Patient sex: M
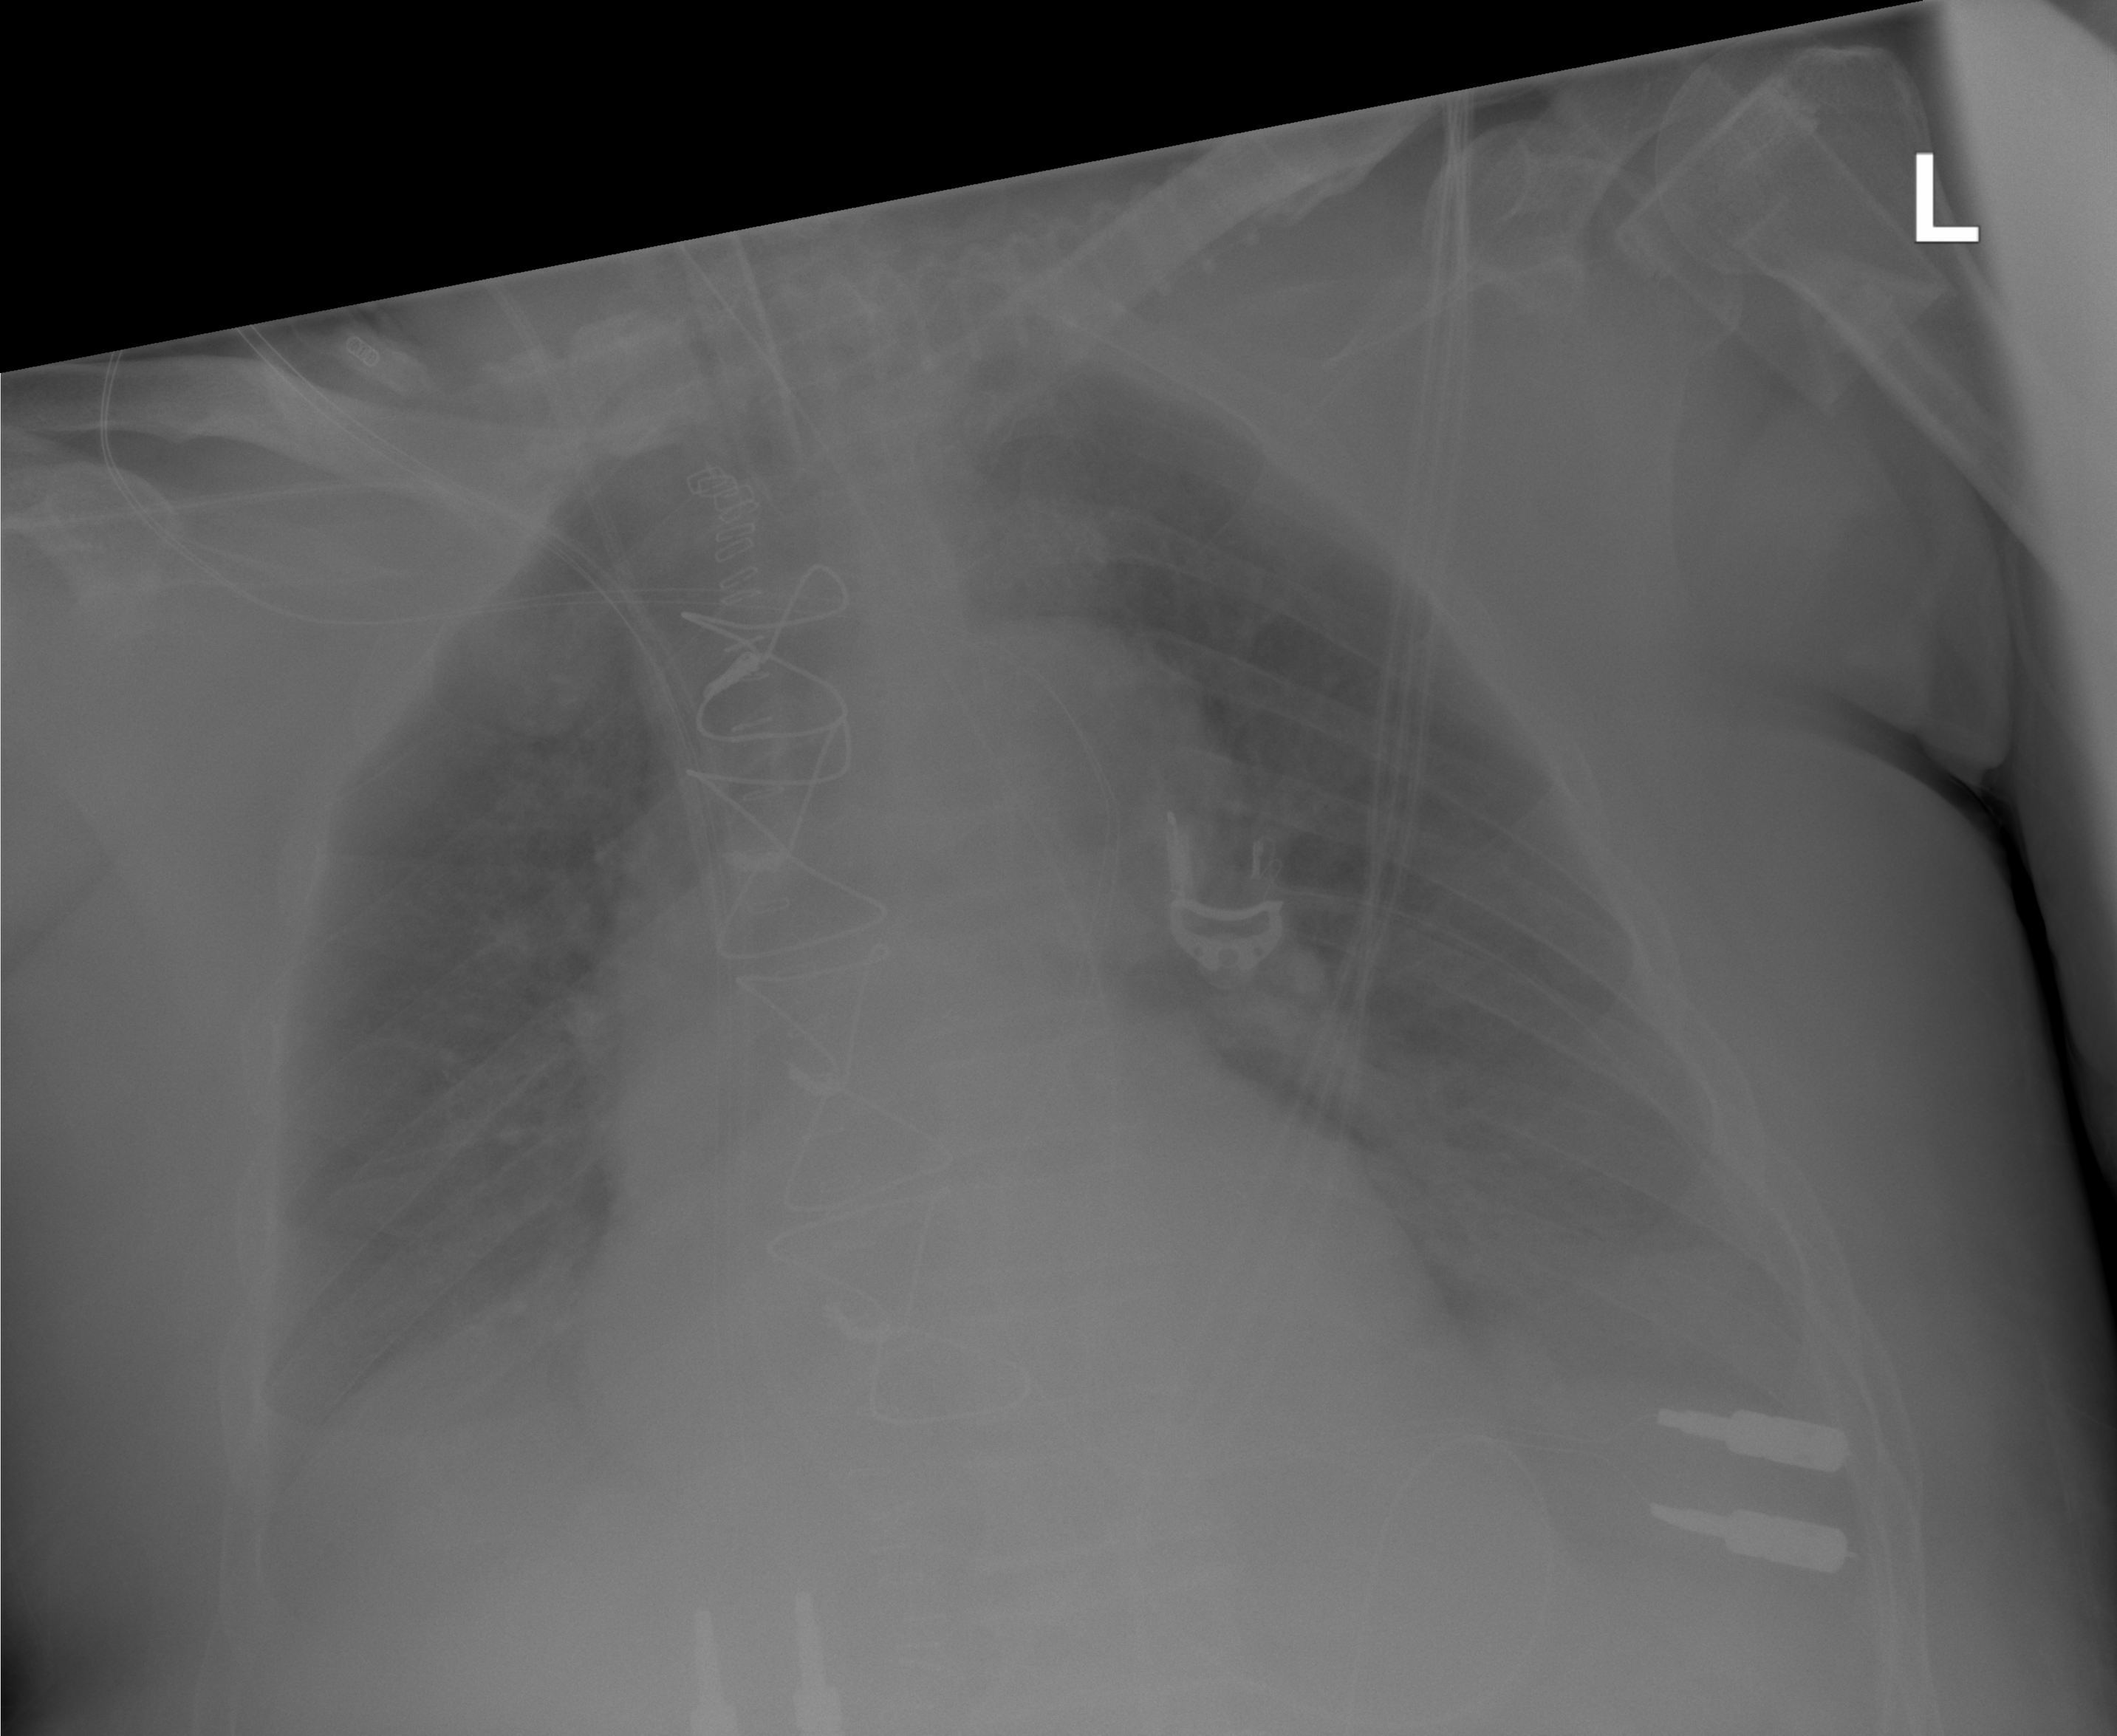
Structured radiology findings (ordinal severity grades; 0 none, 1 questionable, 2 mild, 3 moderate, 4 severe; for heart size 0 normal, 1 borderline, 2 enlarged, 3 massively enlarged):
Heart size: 2
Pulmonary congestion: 2
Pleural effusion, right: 2
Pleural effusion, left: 2
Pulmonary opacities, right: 0
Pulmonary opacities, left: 0
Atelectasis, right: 2
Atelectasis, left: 2